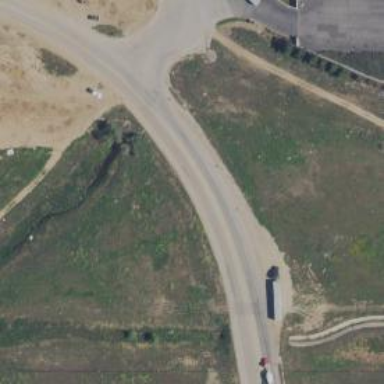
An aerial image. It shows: Tertiary road.